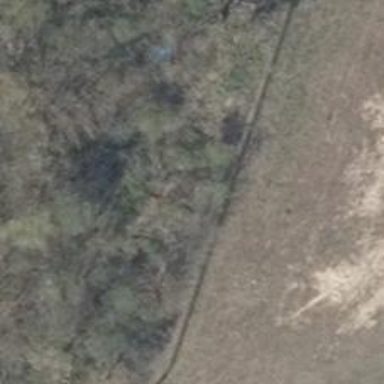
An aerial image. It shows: Bridleway.